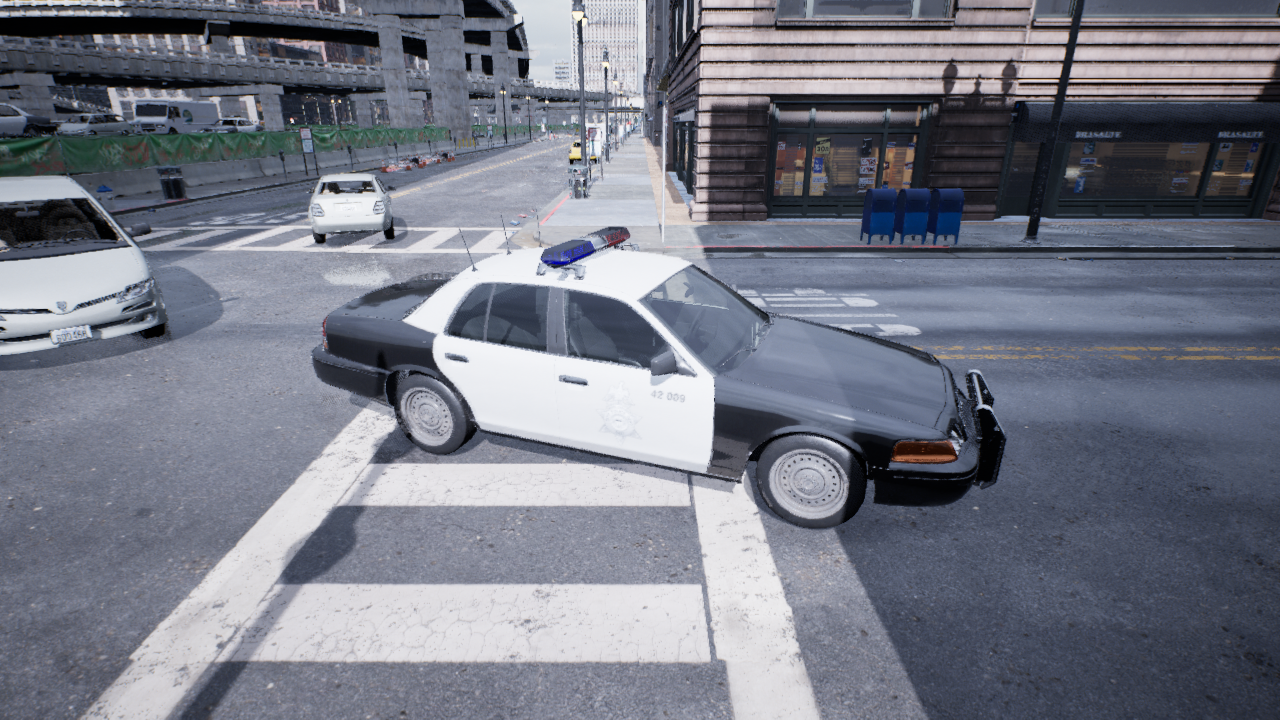
Venue: intersection
Lighting: overcast
Vehicle rig: sedan